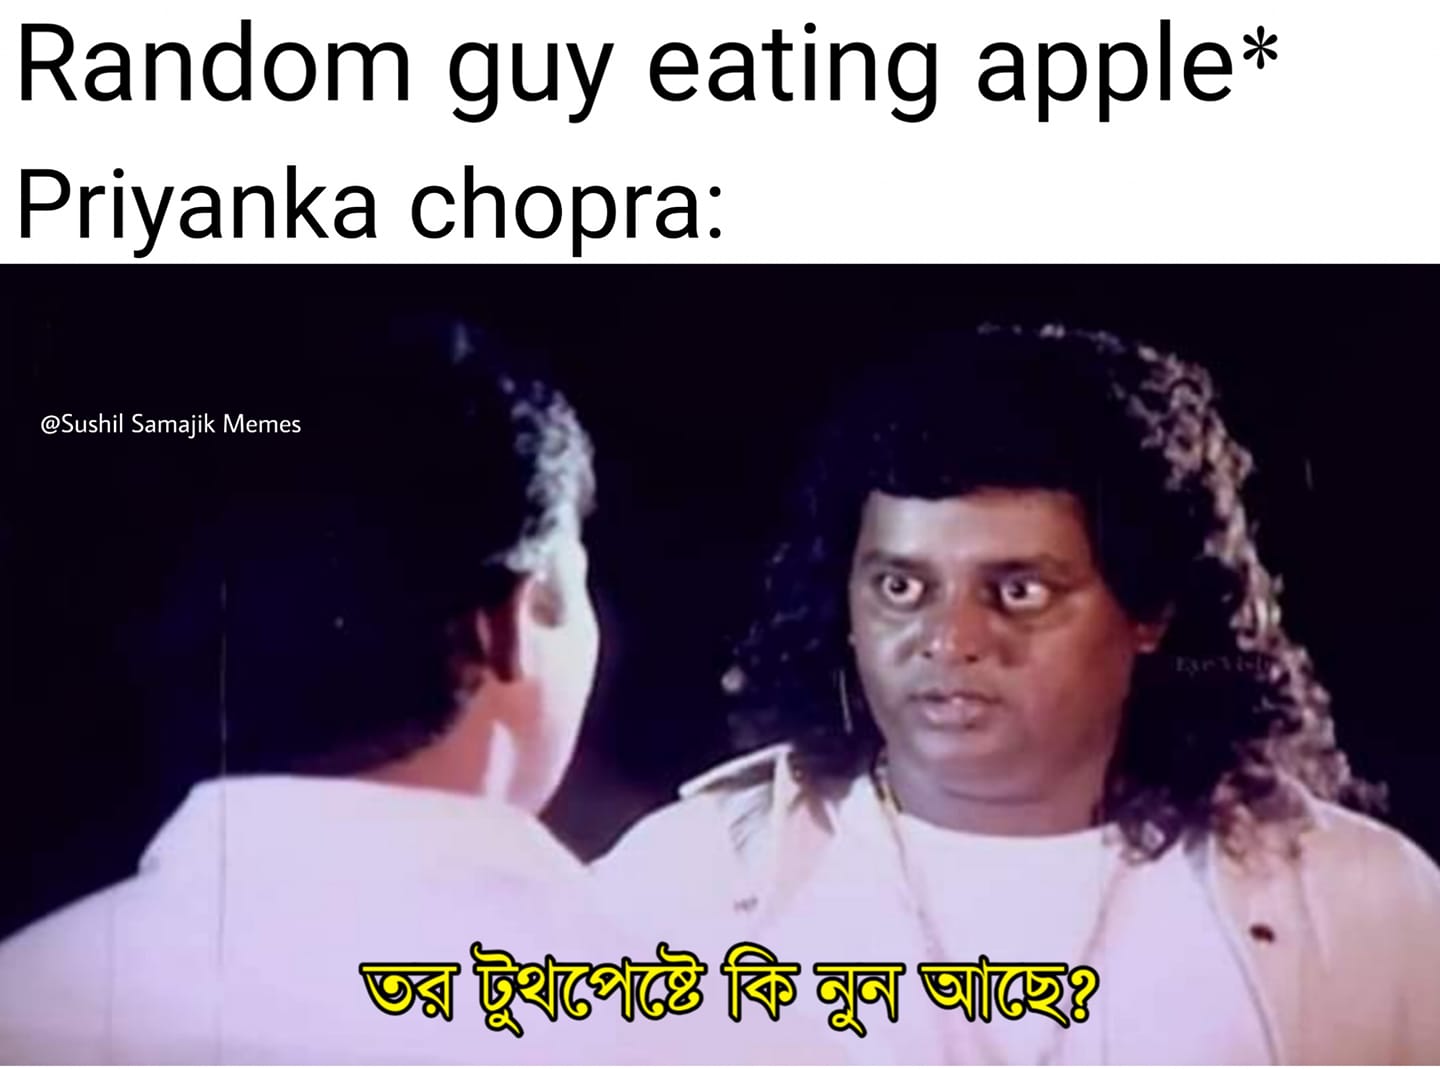
Caption: Random guy eating apple*    Priyanka Chopra:   তর টুথপেষ্টে কি নূন আছে ?
Label: non-hate